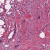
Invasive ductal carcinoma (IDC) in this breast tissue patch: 1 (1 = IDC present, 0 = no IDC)